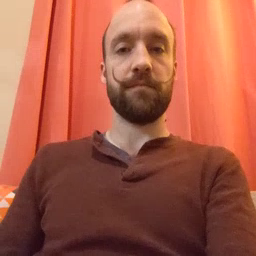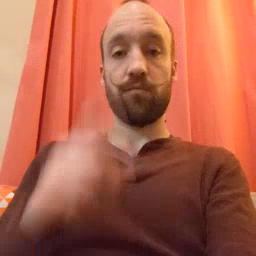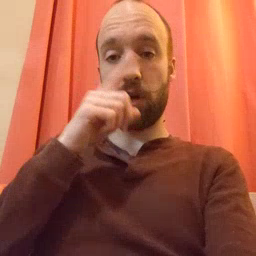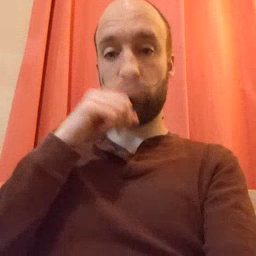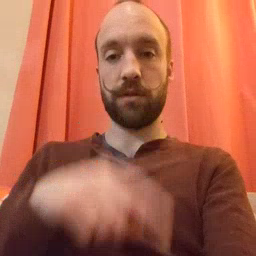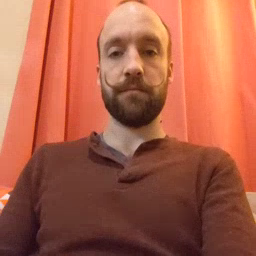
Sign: mouse